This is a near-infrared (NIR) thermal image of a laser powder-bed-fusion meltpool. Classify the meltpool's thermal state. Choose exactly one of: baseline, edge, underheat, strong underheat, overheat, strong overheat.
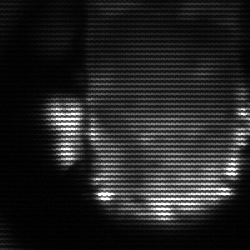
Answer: baseline